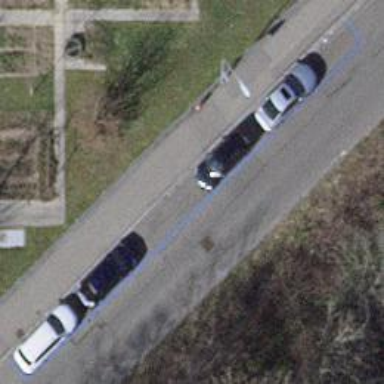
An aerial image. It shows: Parking lane area.